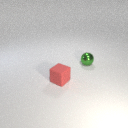
small red rubber cube in front of small green metal sphere